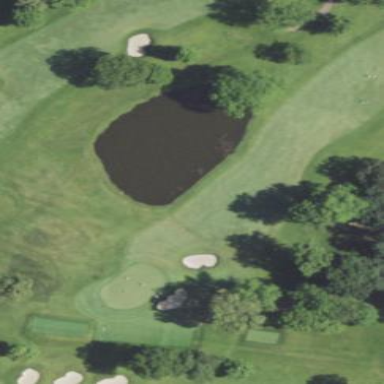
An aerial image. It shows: Water hazard on golf course.